Question: I have USER table(master table) and ONLINE table(refrence table with one to one relationship with USER) like below:
I used left join on tables

I am applying order by on "is_logged" field of ONLINE Table.(ASC)
And I got the records in assending order, but all records are coming first which are not present in ONLINE table.
I want to all record of user table order but those records should be come last which are not present in online table
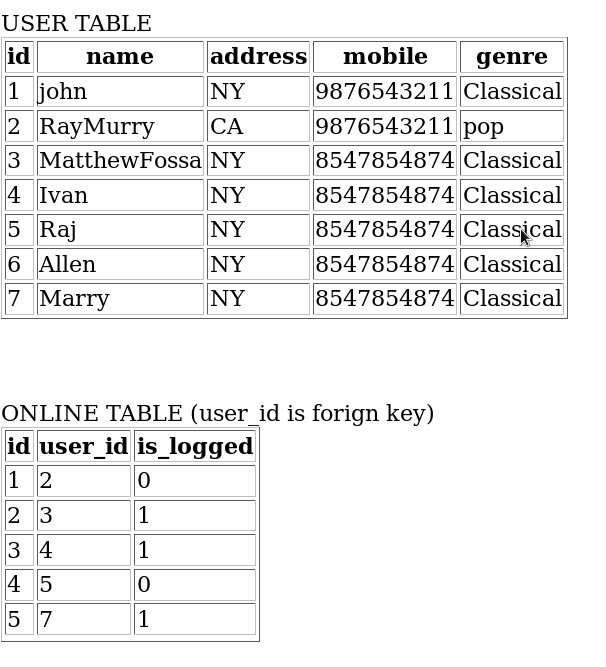
Answer: Check this out.
'''
SELECT o.*
FROM users u
LEFT JOIN online
o ON u.id = o.user_id
ORDER BY COALESCE(is_logged, -1) DESC, user_id ASC
'''
# SQLFiddle Demo